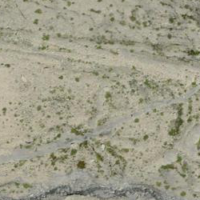
EUNIS habitat code: 48
Species observed at this site:
Saxifraga aizoides